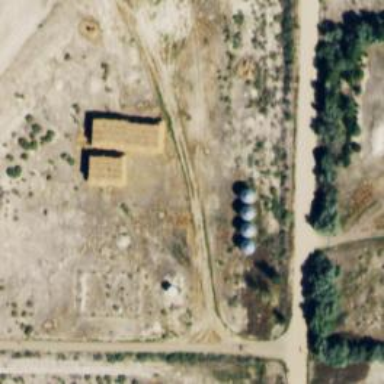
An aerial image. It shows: Silo.